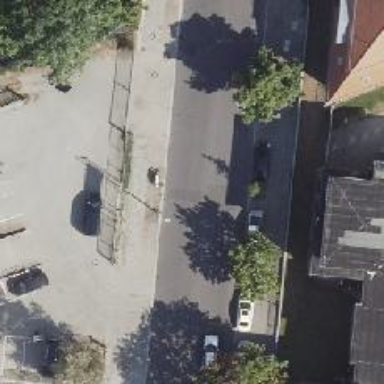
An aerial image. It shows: There is parking obstacle present.